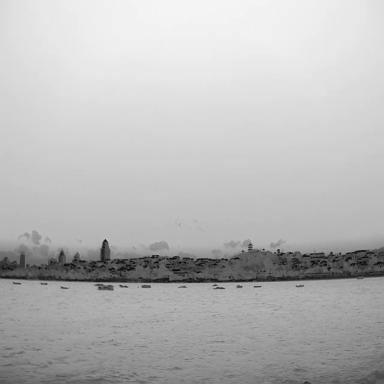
There are ten bulk_carriers in the infrared image.